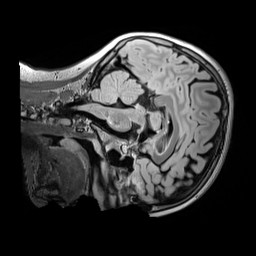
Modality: FLAIR
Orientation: sagittal
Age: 12
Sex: male
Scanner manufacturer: siemens
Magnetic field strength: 3 T
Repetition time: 5 s
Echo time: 0.388 s